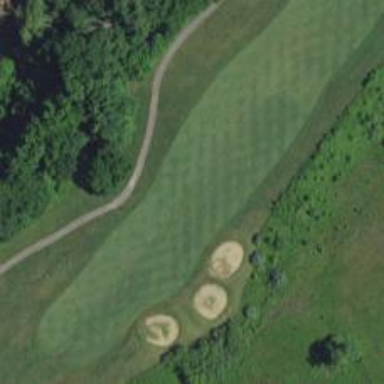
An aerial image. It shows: View of golf hole.